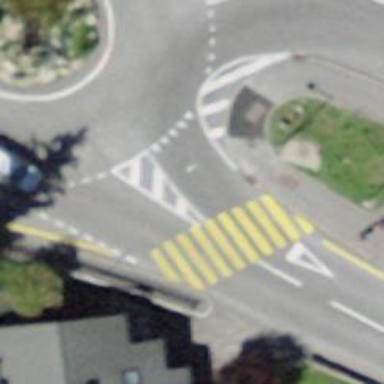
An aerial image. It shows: Road with "give way" sign.